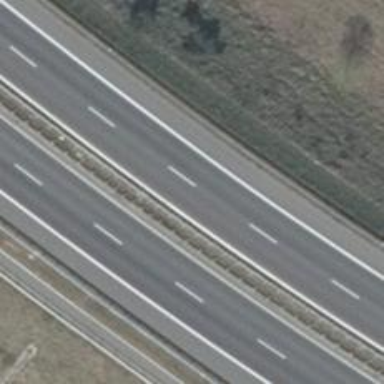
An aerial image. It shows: Asphalt motorway with primary highway classification.